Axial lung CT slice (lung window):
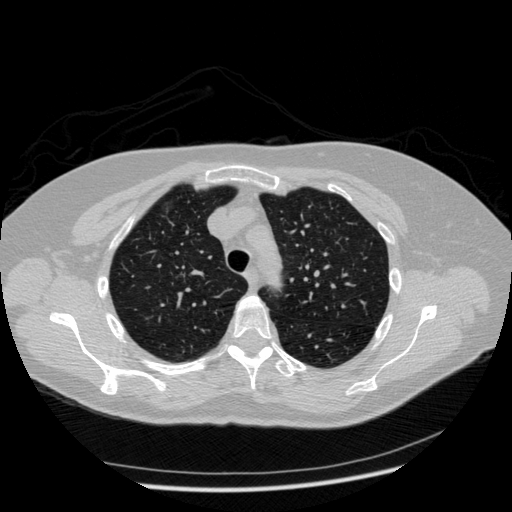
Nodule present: yes
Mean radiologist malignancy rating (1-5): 2.75